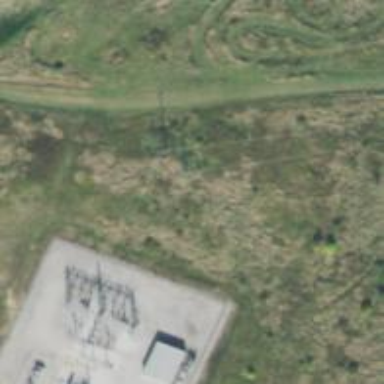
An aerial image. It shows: Power tower.